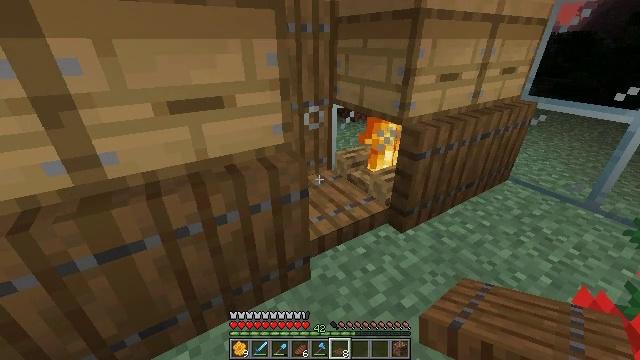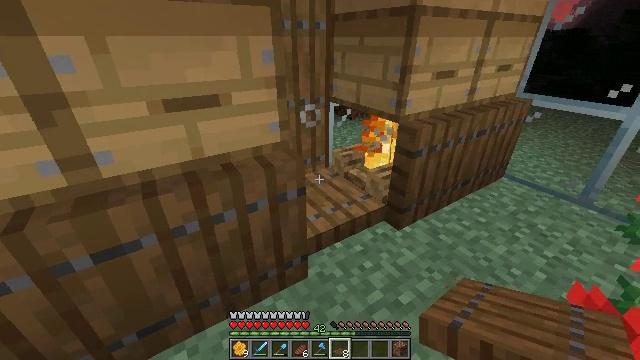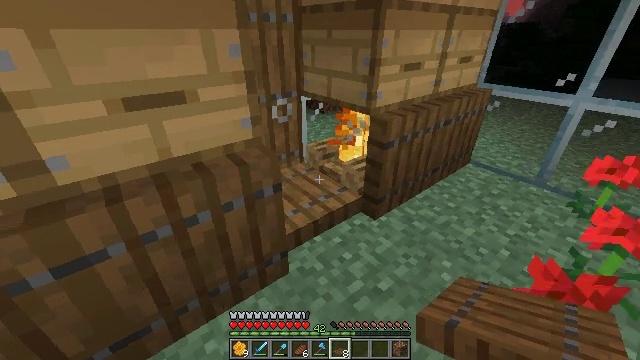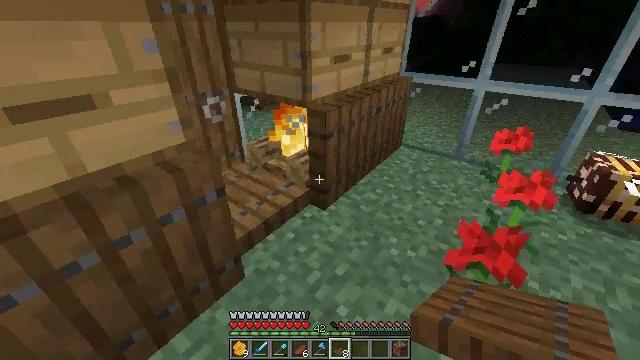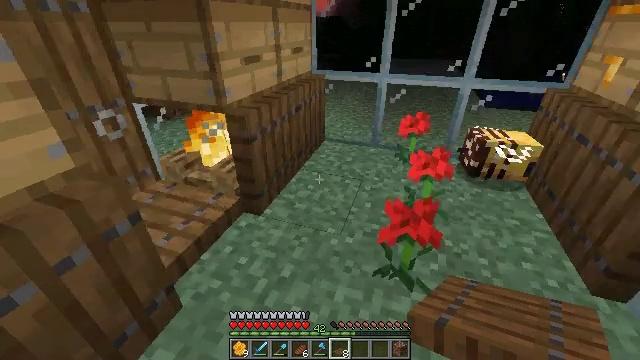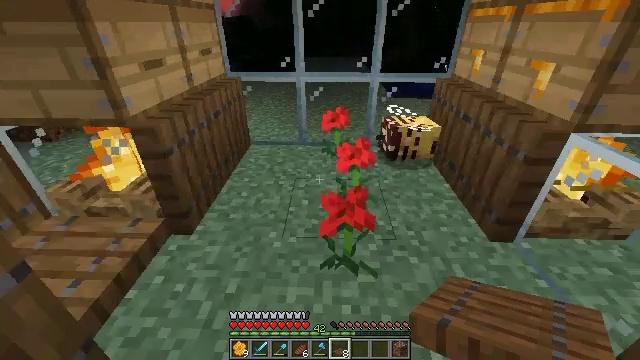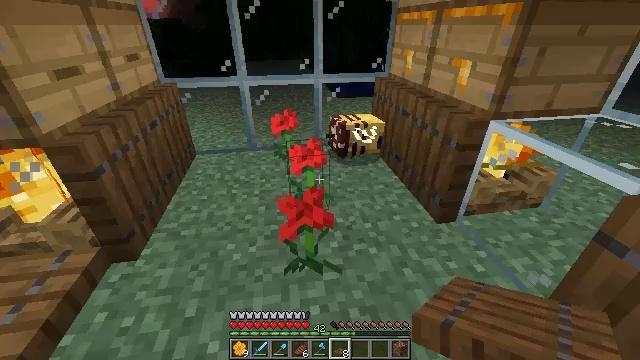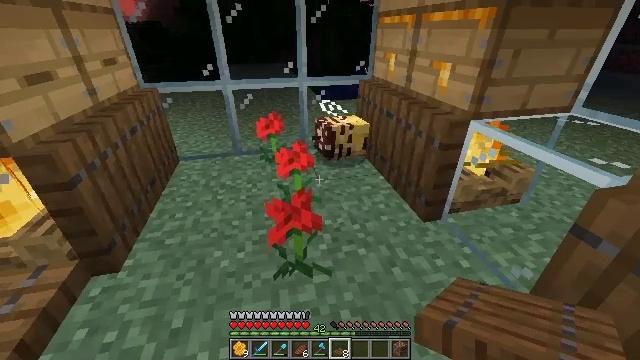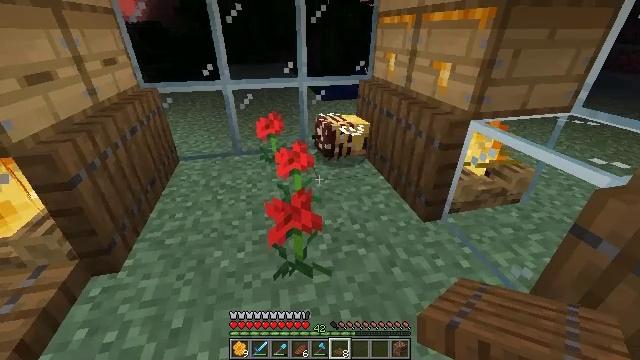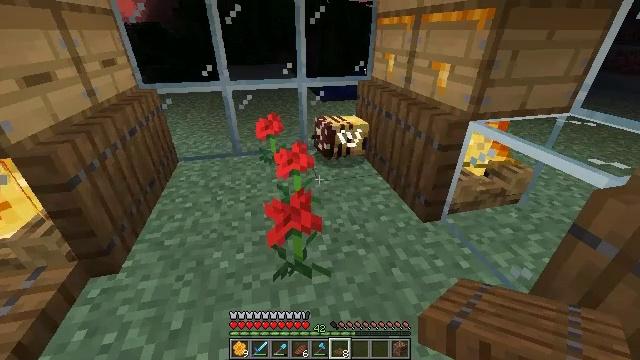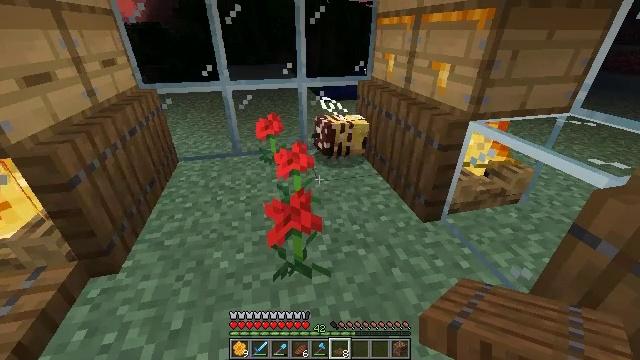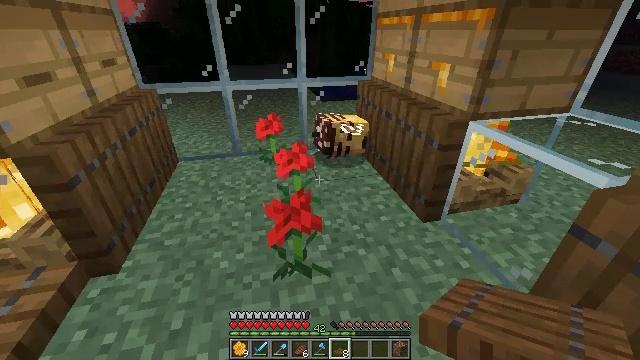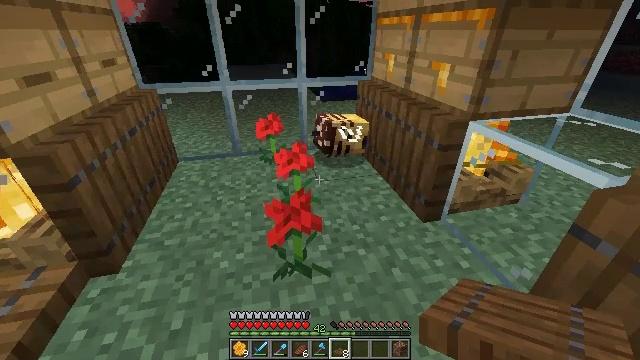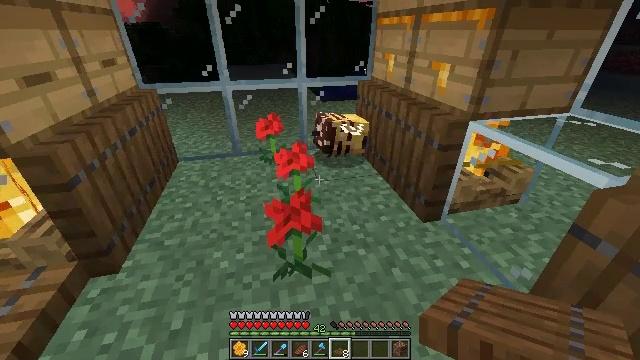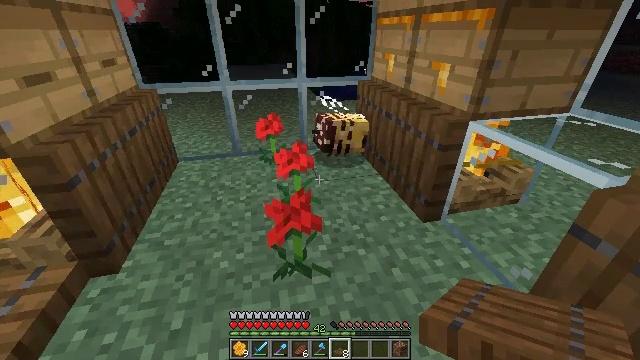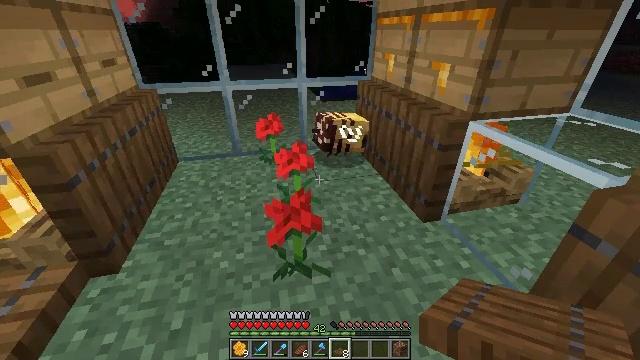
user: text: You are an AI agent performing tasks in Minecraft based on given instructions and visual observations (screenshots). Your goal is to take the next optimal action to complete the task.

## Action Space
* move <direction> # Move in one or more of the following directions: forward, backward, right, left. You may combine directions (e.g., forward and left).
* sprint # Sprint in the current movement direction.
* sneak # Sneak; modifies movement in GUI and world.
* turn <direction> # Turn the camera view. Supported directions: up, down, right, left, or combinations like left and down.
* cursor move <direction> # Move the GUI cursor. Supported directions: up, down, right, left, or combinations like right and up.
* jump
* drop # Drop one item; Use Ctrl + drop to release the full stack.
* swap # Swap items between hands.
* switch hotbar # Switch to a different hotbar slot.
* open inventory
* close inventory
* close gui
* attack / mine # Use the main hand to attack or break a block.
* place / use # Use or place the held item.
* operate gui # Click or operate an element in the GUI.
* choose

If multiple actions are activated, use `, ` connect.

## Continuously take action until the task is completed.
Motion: motion action
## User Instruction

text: Hit the beehive to retrieve it.
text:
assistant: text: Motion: no_op
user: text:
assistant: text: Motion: turn right and down
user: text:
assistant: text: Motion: turn right and down
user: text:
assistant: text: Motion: turn right
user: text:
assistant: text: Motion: turn right
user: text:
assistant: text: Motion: turn right
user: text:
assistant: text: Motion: turn right
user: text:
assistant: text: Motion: no_op
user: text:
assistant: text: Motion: no_op
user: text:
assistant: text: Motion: no_op
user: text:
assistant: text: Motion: no_op
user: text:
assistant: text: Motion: no_op
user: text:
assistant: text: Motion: no_op
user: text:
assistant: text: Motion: no_op
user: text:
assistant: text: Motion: no_op
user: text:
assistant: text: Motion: no_op
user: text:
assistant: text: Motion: no_op
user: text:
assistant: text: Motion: no_op
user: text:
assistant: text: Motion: no_op
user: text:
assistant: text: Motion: no_op
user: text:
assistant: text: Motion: no_op
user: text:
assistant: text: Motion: no_op
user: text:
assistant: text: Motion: no_op
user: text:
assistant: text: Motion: no_op
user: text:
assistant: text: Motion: no_op
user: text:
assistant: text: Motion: no_op
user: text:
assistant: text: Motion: no_op
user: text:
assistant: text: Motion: no_op
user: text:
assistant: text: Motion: no_op
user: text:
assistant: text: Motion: no_op